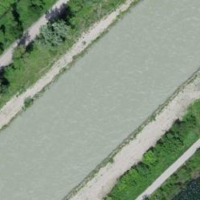
EUNIS habitat code: 15
Species observed at this site:
Prunus mahaleb